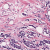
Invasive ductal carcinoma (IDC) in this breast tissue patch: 1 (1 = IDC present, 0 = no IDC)